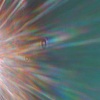
Label: sunburn